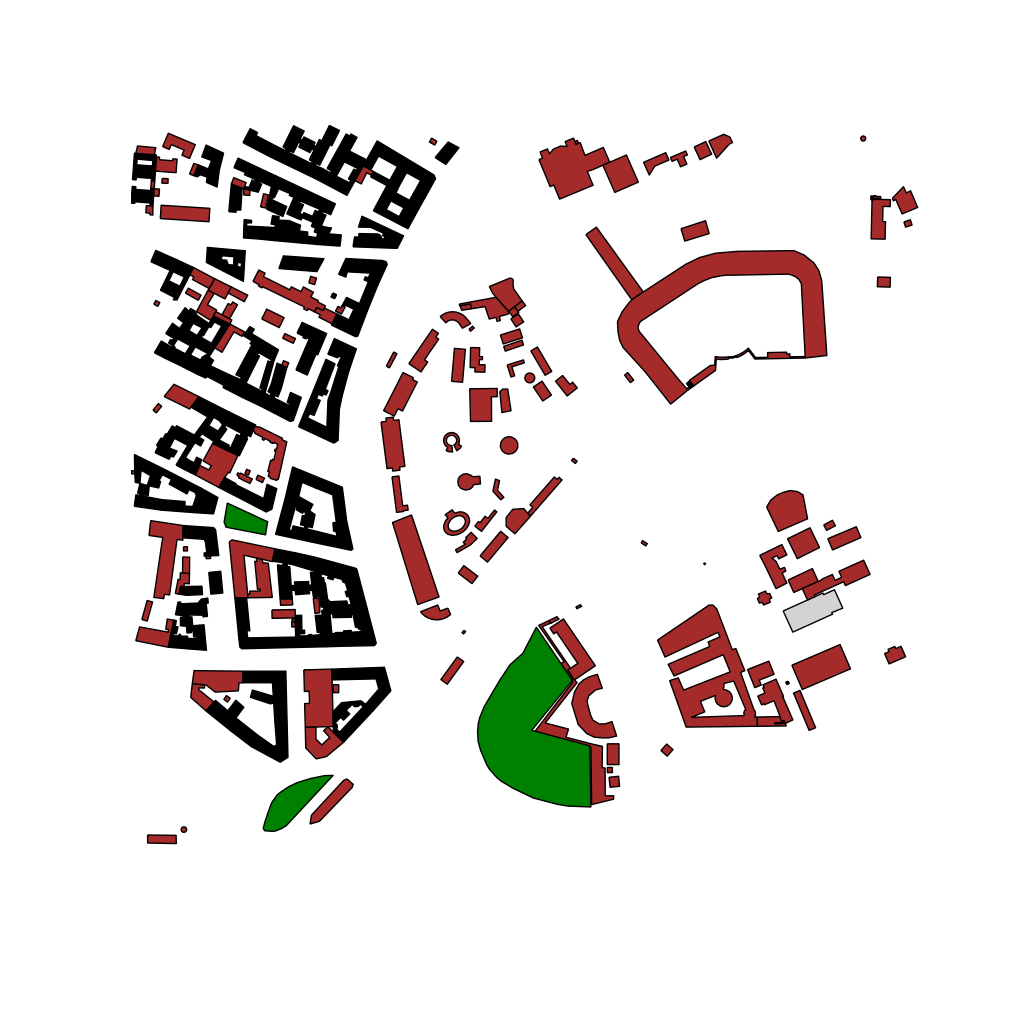
Tags: overhead vector_map, industrial, recreation, residential, special, historical, modern, soviet, high_rise, individual_rise, low_rise, medium_rise, density_1, Building, Facility, Museum, Park, 1.0 km²